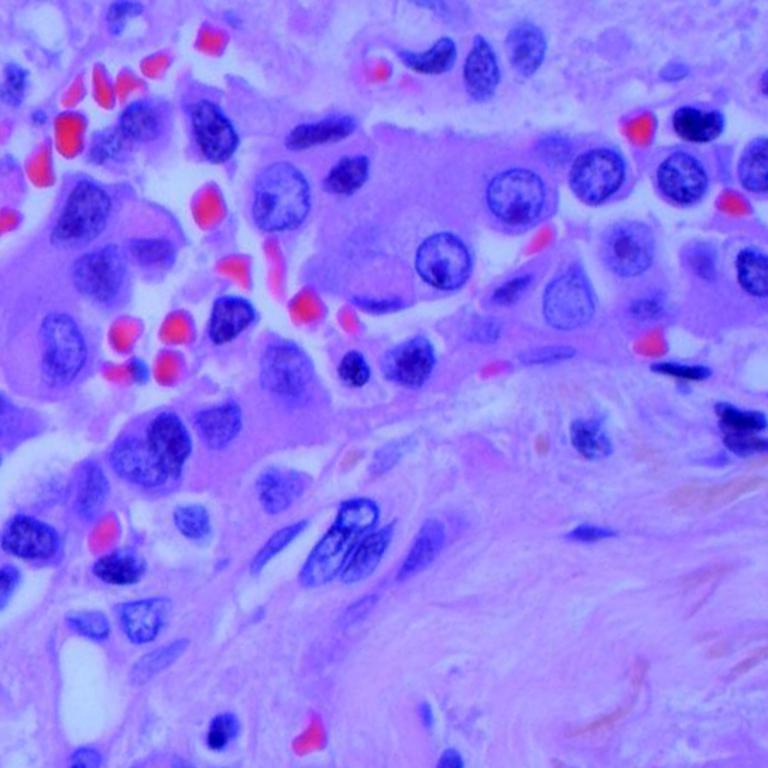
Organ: lung
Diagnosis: adenocarcinomas